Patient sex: F
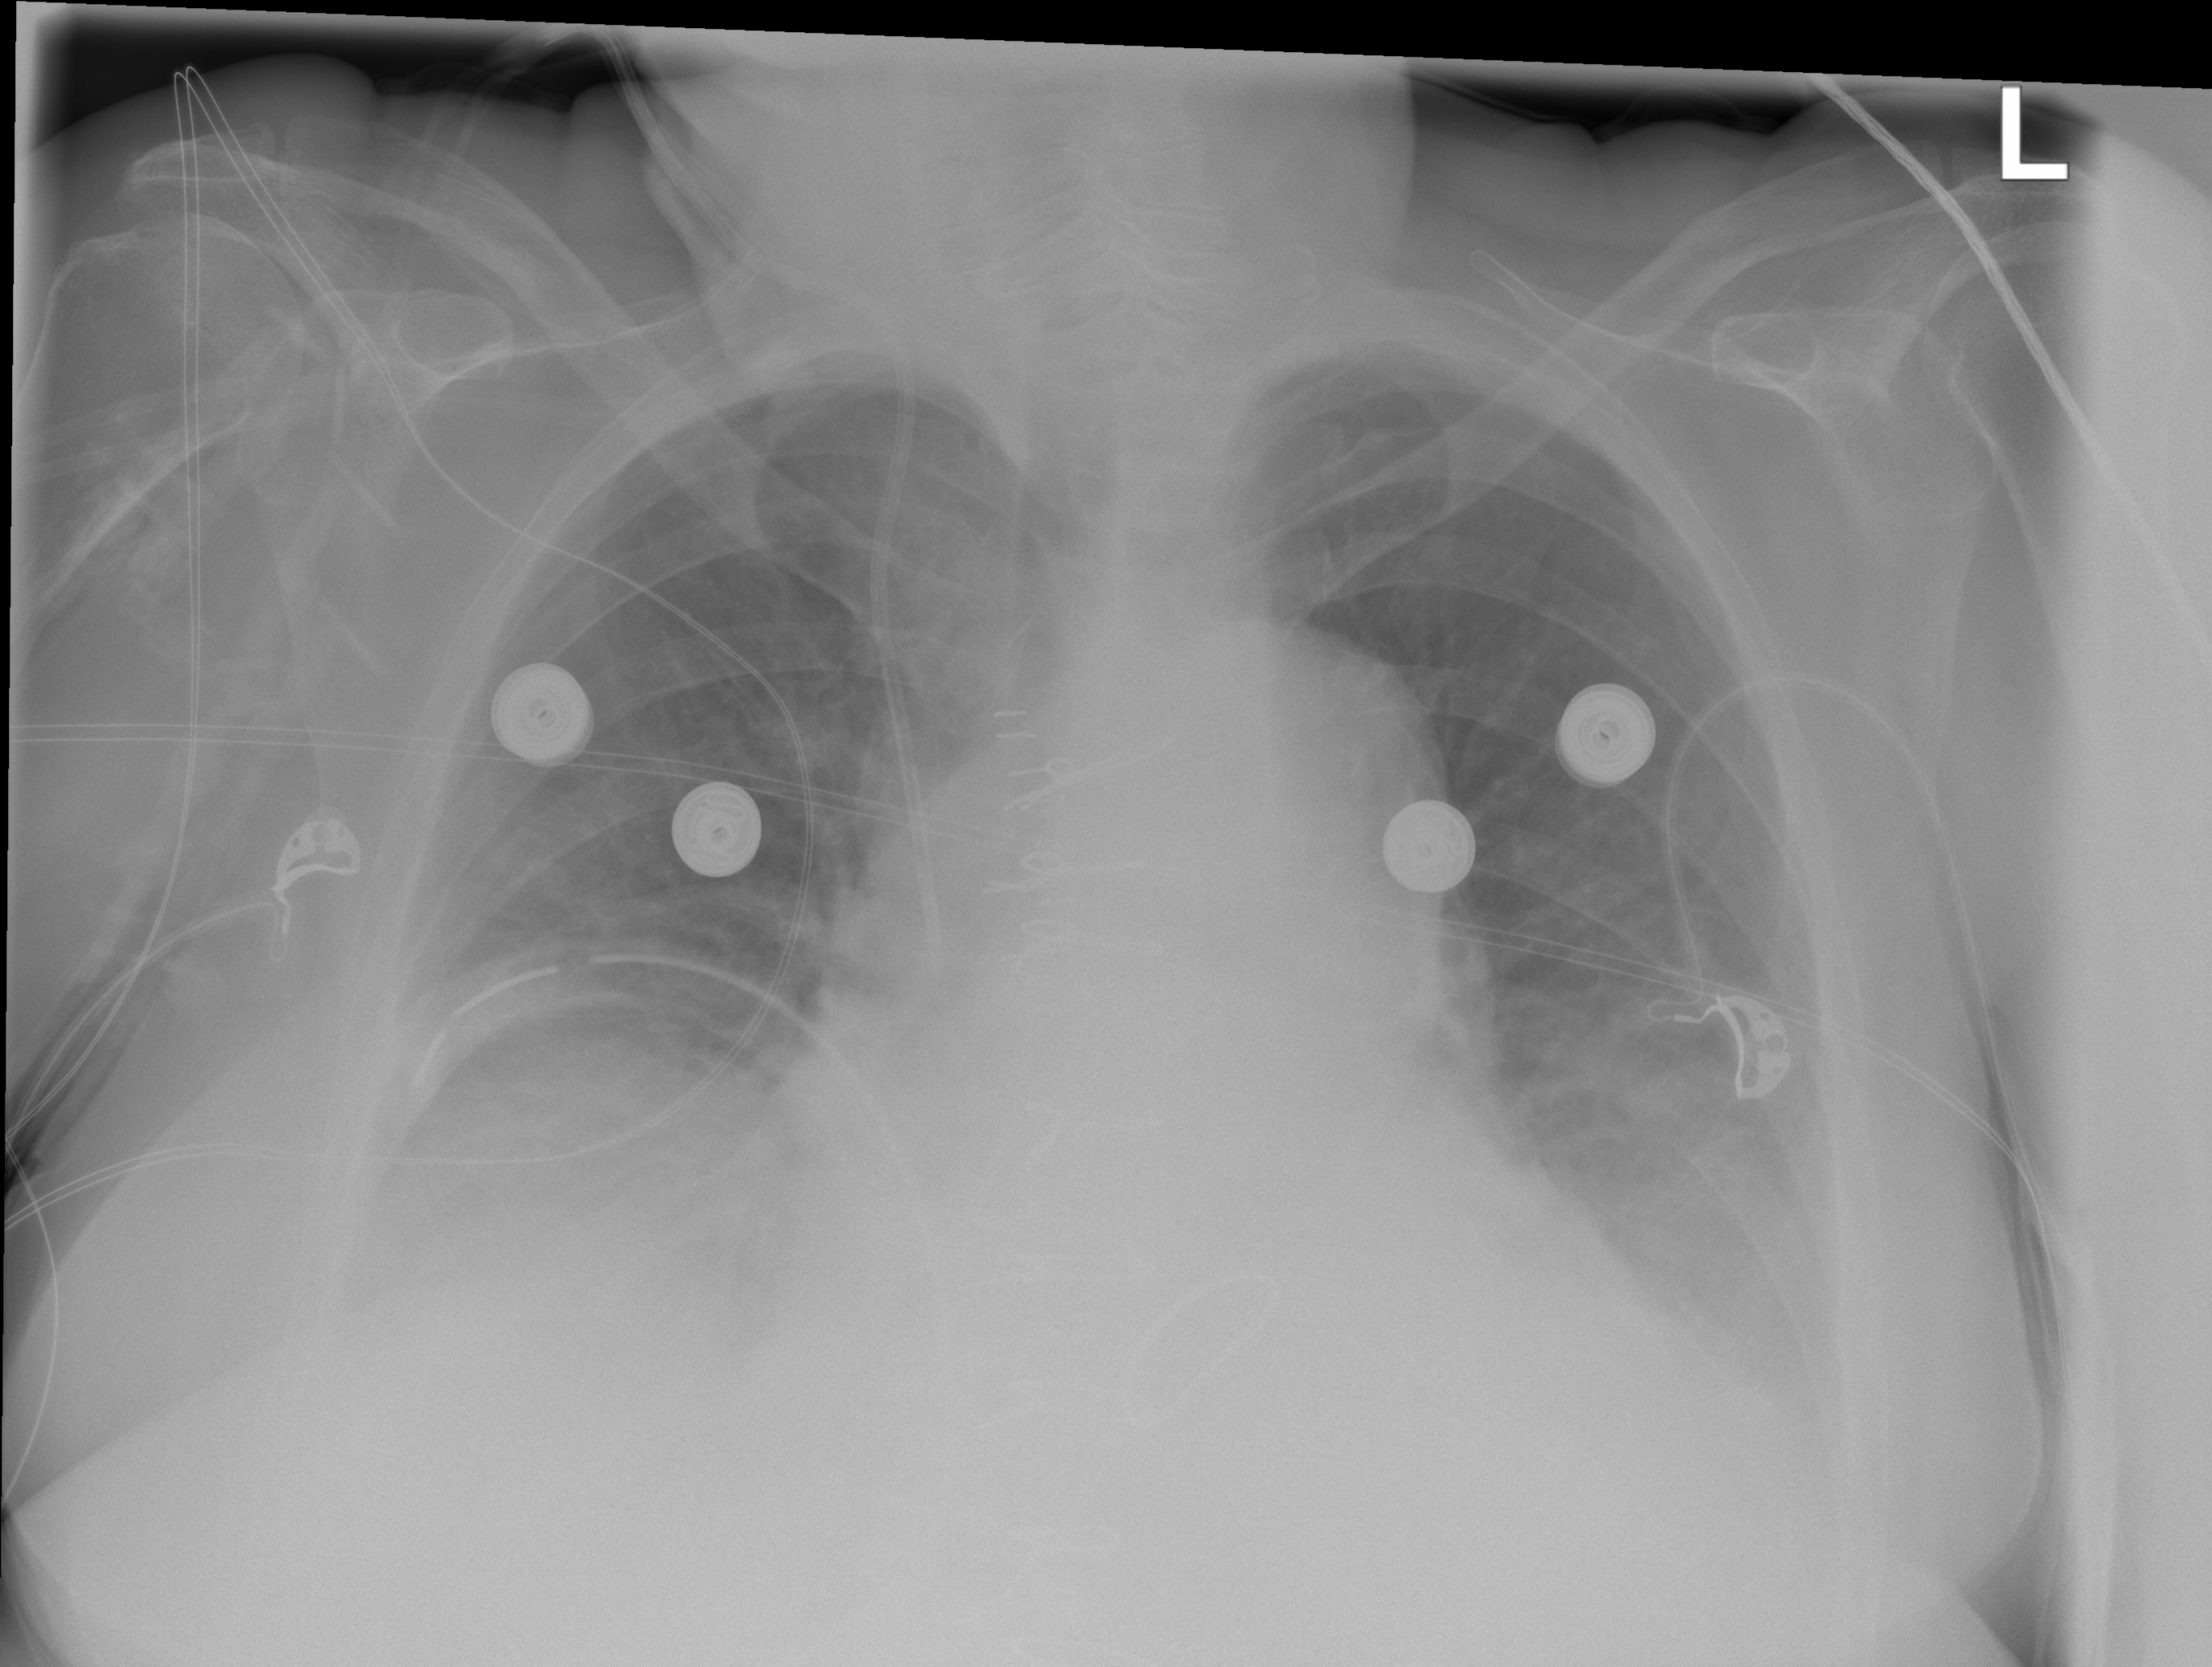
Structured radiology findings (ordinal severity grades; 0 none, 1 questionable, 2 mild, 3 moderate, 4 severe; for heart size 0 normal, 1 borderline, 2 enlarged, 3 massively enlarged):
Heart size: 2
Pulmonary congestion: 2
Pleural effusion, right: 2
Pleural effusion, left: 2
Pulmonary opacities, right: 0
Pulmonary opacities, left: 0
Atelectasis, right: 3
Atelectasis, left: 2